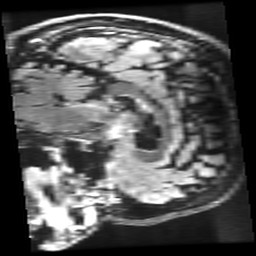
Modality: FLAIR
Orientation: sagittal
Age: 62
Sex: female
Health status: healthy
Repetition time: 12 s
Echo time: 0.09782 s